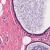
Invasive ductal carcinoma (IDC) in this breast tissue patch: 0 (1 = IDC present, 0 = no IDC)